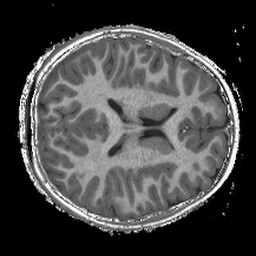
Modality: T1w
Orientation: axial
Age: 9
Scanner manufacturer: siemens
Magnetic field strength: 3 T
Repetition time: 2.4 s
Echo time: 0.00224 s